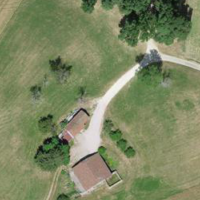
EUNIS habitat code: 52
Species observed at this site:
Ilex aquifolium